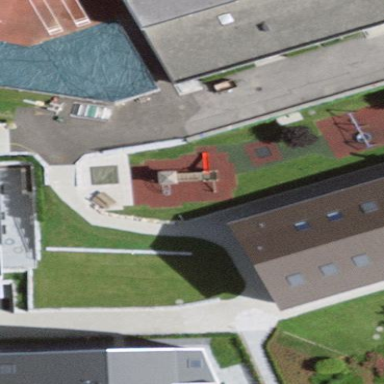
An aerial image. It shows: Playground area for leisure activities on the land.